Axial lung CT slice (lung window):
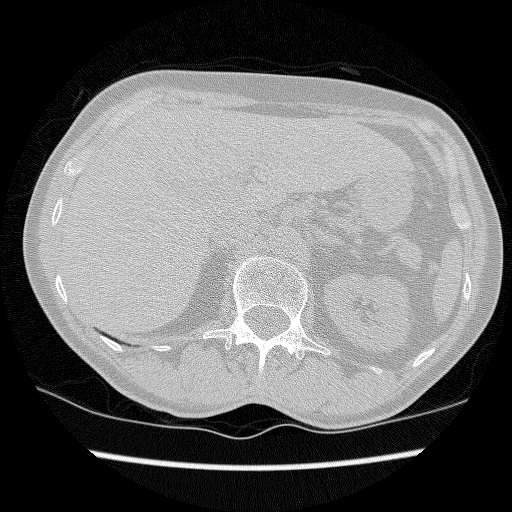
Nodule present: no